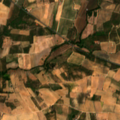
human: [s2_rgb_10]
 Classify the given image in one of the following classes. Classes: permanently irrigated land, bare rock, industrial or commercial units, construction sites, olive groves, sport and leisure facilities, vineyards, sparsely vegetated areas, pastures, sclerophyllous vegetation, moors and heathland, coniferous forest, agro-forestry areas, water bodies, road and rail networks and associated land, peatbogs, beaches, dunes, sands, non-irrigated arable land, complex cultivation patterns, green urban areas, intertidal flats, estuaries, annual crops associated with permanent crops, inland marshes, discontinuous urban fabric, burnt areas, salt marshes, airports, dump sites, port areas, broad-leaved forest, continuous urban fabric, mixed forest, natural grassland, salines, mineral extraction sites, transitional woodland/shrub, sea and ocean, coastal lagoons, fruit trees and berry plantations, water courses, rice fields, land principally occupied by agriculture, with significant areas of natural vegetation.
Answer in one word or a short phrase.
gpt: continuous urban fabric